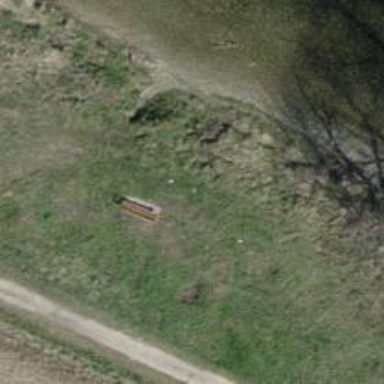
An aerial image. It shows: Bench.